Field crop: maize
Growth stage: 2
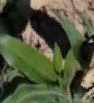
Species: maize